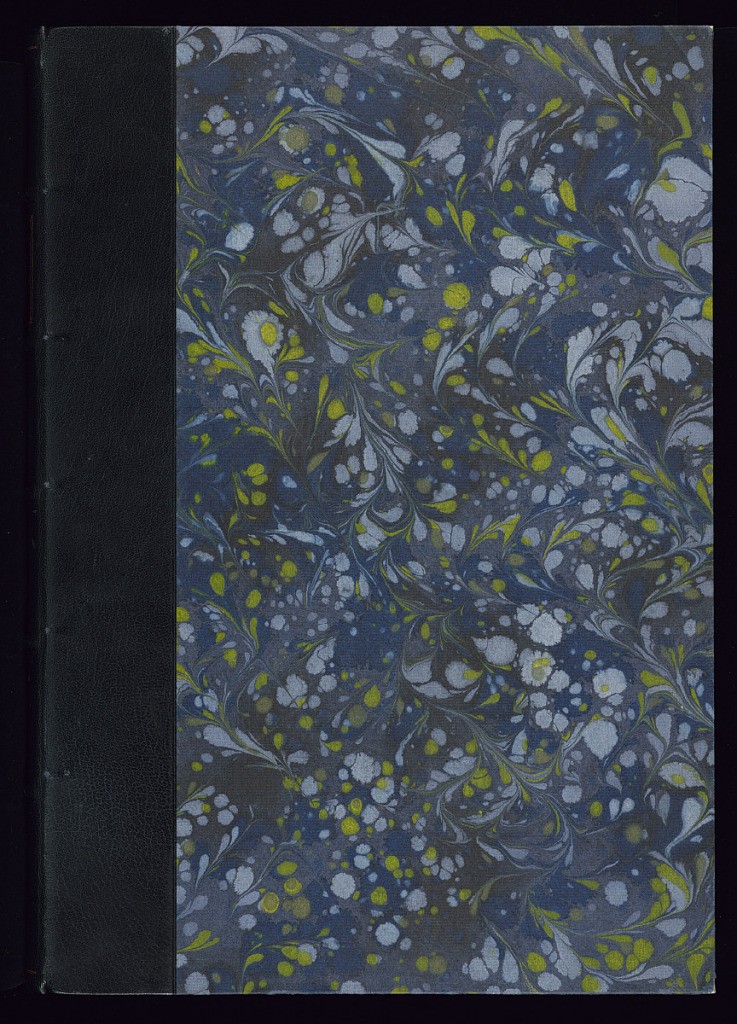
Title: OEUVRES CONTENANT UN RECUEIL DE TROPHÉES, ATTRIBUTS, CARTOUCHES, VASES, FLEURS ORNEMENS Et plusieurs Desseins agréables pour broder des Fauteuils; Composés et dessinés par Ranson, et graves par Berthaut et Voysard
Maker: Pierre Ranson, French, 1736–1786
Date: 1778
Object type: Print
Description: Album of ornament prints including decorative trophies, frames, medallions, cartouches, vases with flowers, and seat covers all with floral motifs by Pierre Ranson. The album includes twenty series of six prints, each with their title pages, bound with a title page for the whole Oeuvre (Works) published by Esnauts et Rapilly, Paris, dated 1778.